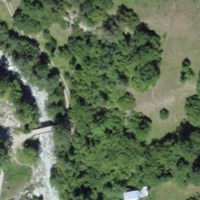
EUNIS habitat code: 41
Species observed at this site:
Oedipoda caerulescens